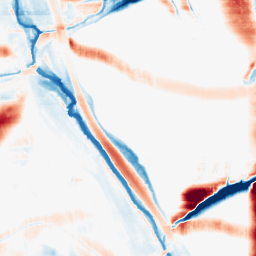
Category: morphological
Decomposition family: morphological_rect
Decomposition parameters: operation: average
width: 50
height: 20
Upsampling method: bilinear
Upsampling parameters: scale: 4
Upsampling scale: 4